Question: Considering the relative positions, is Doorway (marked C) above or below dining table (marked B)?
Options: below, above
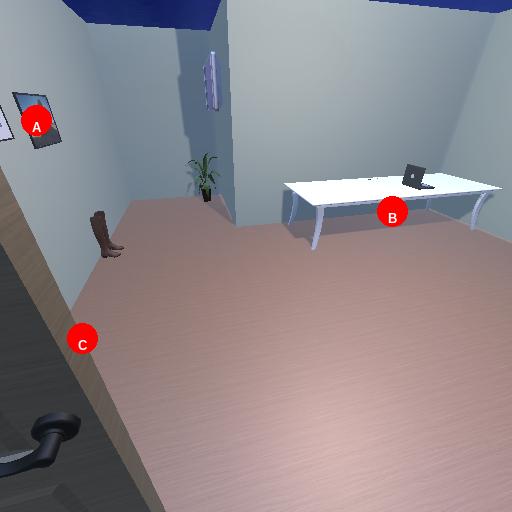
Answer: below